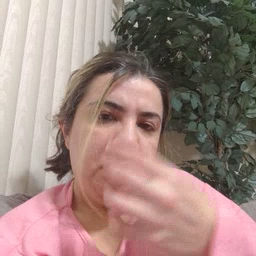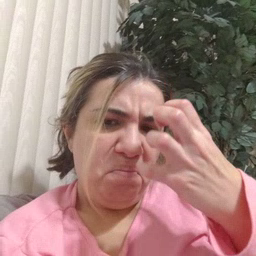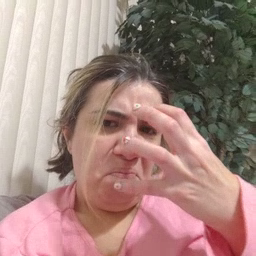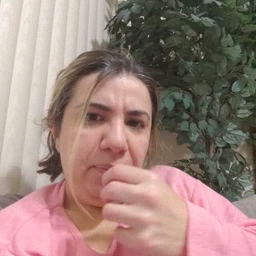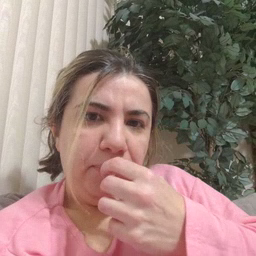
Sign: mad